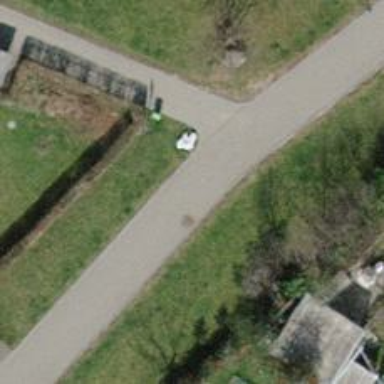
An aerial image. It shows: Asphalt driveway path along abandoned railway.